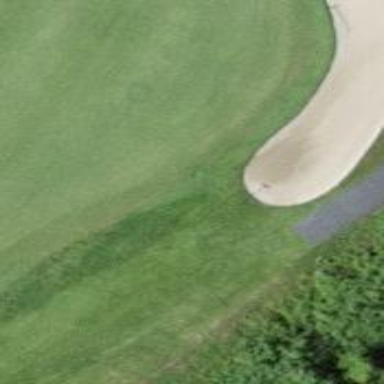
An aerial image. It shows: Sandy area is golf bunker.